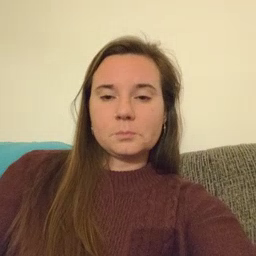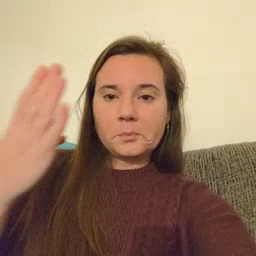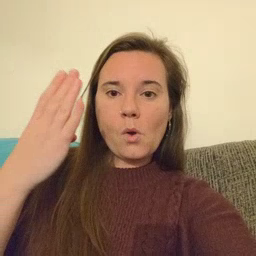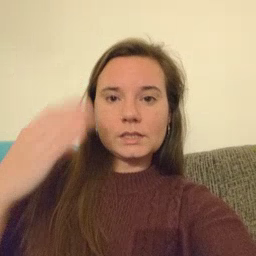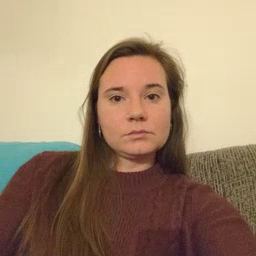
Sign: morning